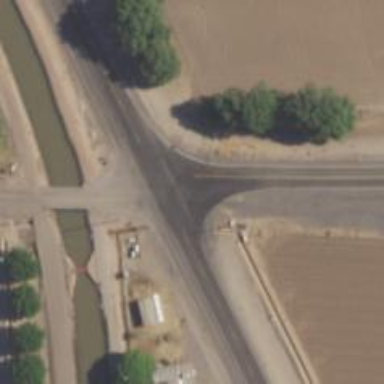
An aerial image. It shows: Irrigation culvert tunnel.